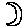
Label: moon